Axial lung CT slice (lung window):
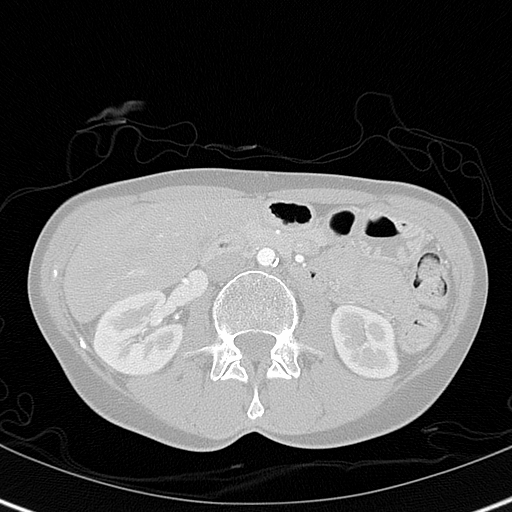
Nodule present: no